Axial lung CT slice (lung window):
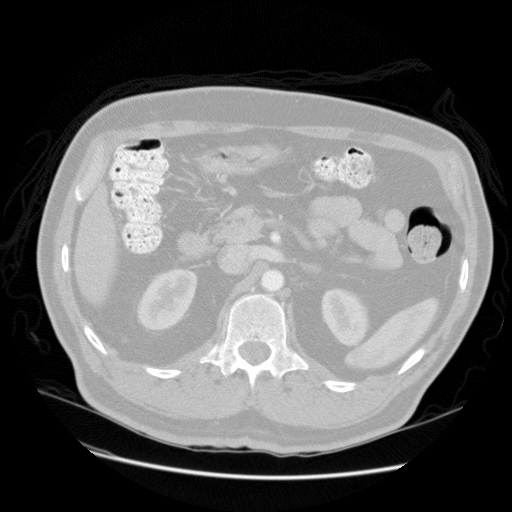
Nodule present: no